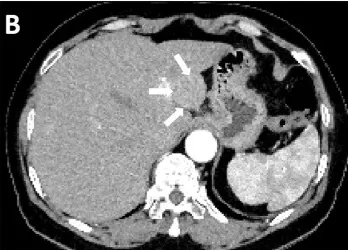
Liver CT scan: A single mass in the liver as observed by CT imaging (arrow). , Mild enhancement was observed in the arterial phase.
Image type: radiology (ct)